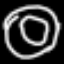
Label: donut